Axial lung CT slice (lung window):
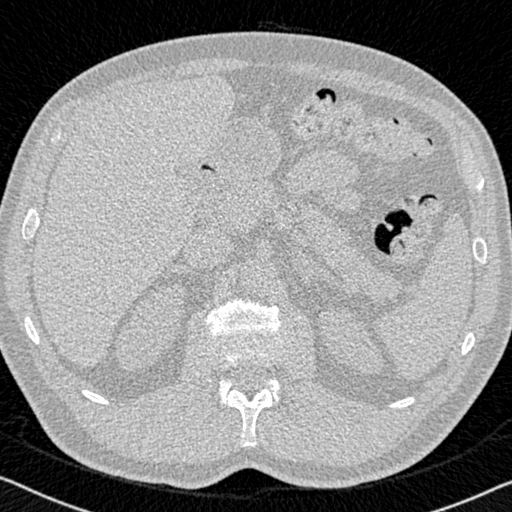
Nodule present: no